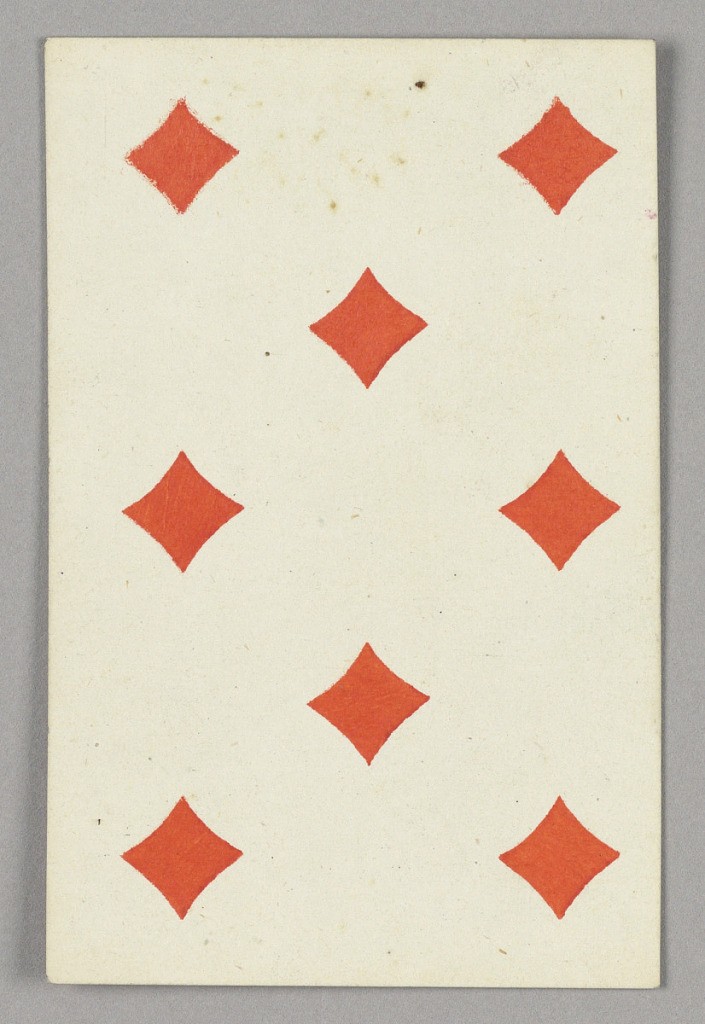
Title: Eight of Diamonds from Set of "Jeu Imperial–Second Empire–Napoleon III" Playing Cards
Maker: B.P. Grimaud, Paris, France
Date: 1858
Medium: Lithograph on glazed paper
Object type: Playing Card
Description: Eight of Diamonds from Set of "Jeu Imperial-Second Empire-Napoleon III" Playing Cards.